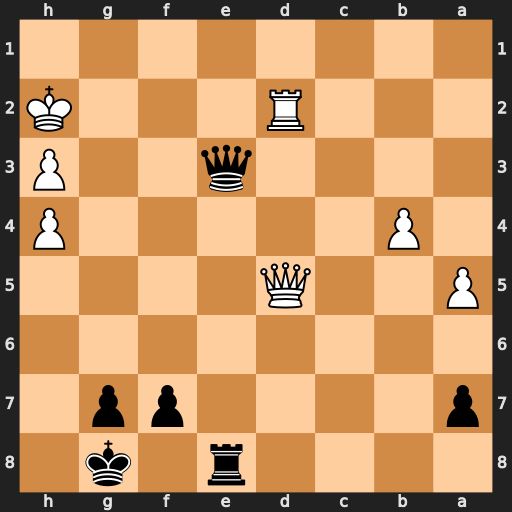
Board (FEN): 4r1k1/p4pp1/8/P2Q4/1P5P/4q2P/3R3K/8
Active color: b
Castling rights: -
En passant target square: -
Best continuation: Qf4+ Kg2 Re3 Qd8+ Kh7